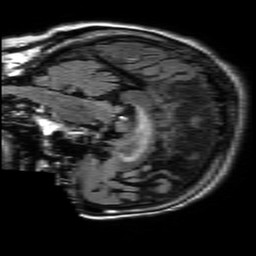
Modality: FLAIR
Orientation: sagittal
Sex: female
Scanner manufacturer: philips
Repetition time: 11 s
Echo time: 0.125 s